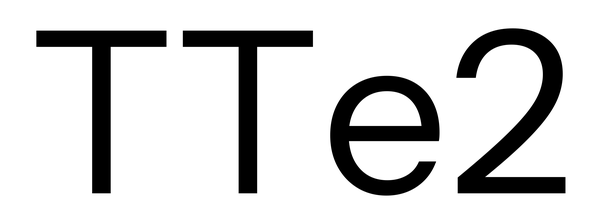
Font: InstrumentSans_Regular